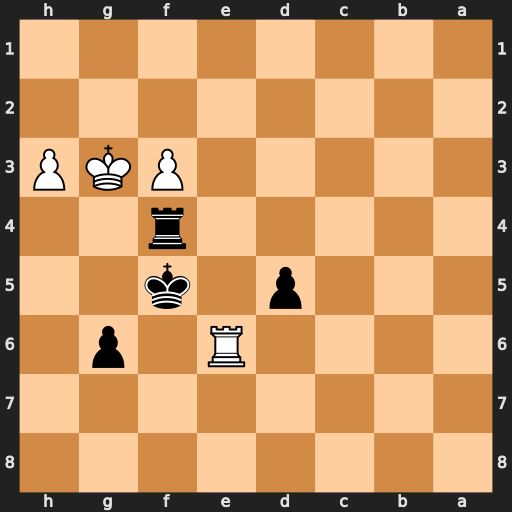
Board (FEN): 8/8/4R1p1/3p1k2/5r2/5PKP/8/8
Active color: b
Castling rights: -
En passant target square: -
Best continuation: Rxf3+ Kxf3 Kxe6